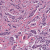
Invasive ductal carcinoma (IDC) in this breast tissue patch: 1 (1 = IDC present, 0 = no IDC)